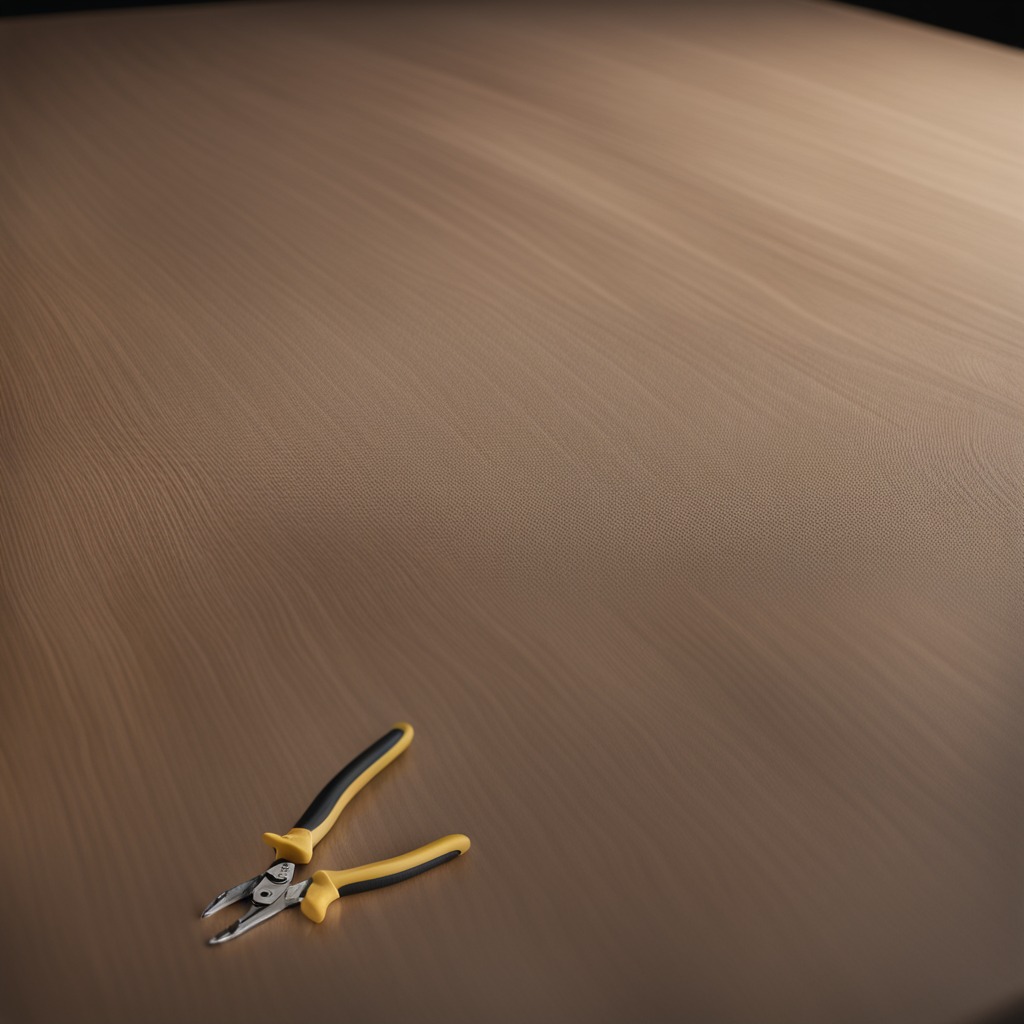
A plier is lying on a wooden table inside a workshop at night.